Interaction volume radius: 5 \u00c5
Interaction volume height: 45 \u00c5
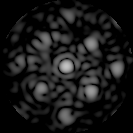
Disorder parameter: 0.3062